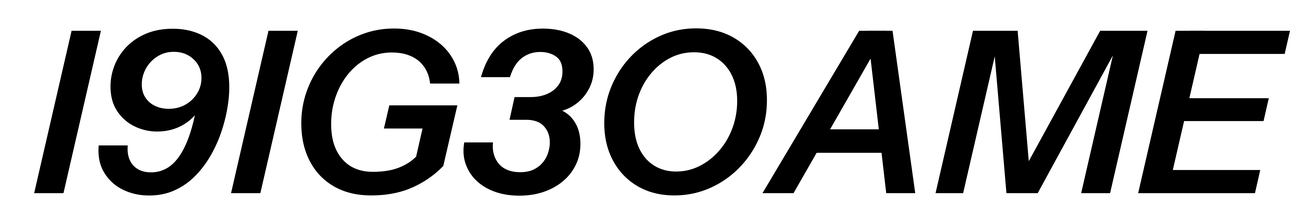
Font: InstrumentSans-Italic_SemiBold_Italic